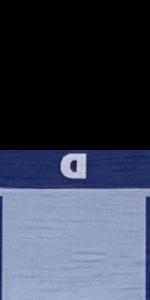
Label: Empty